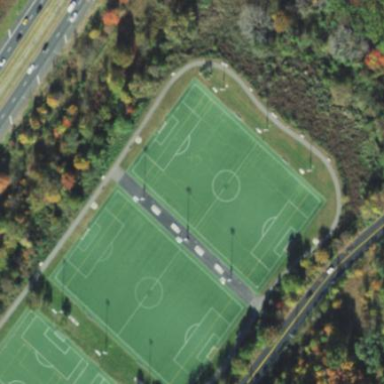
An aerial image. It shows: Soccer pitch for leisureland activities.